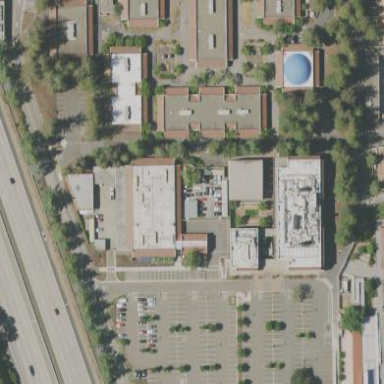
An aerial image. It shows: College building.